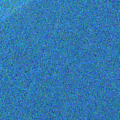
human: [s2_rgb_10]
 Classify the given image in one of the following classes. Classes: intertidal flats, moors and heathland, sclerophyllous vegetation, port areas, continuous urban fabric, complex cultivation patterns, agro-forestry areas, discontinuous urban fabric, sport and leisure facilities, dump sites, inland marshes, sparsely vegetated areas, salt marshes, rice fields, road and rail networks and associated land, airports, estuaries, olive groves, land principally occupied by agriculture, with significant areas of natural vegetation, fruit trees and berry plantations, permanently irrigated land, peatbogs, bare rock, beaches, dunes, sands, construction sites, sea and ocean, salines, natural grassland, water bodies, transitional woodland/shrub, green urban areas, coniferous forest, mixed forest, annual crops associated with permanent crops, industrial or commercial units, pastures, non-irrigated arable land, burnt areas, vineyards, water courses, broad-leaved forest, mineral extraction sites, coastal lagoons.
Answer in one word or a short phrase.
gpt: sea and ocean